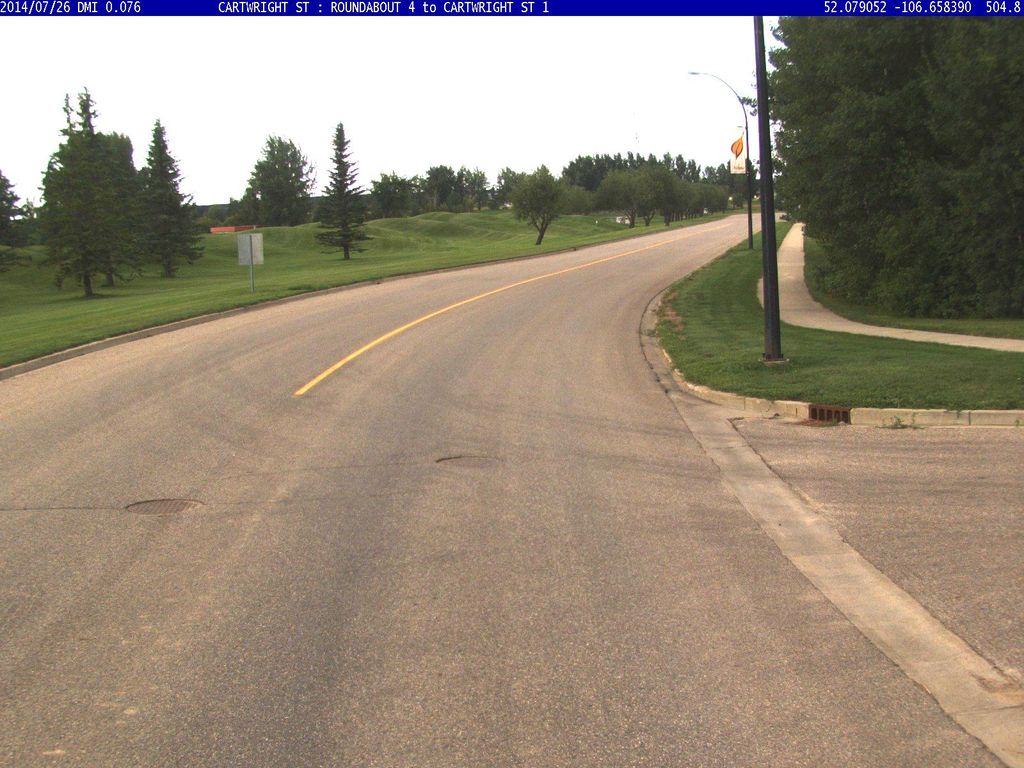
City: saskatoon